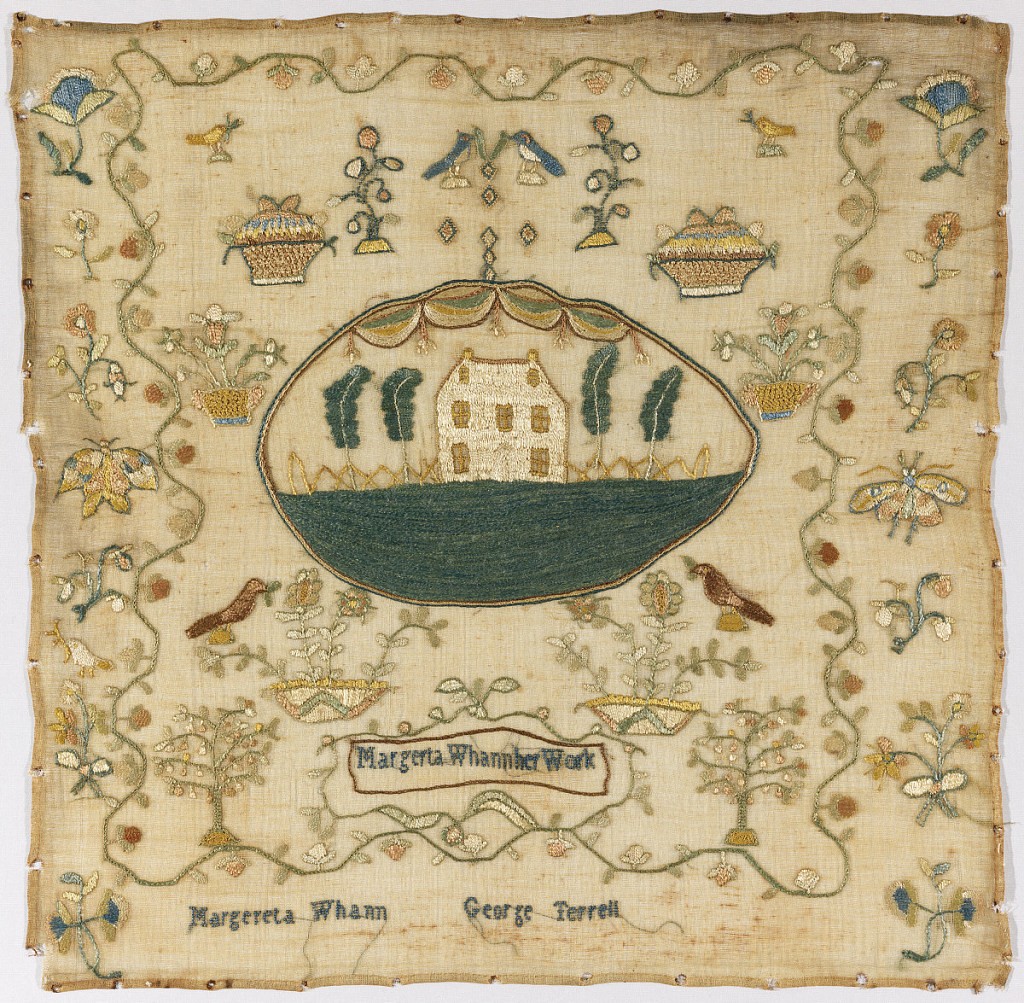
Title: Sampler
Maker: Margereta Whann, American
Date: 1800–1830
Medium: silk embroidery on linen foundation Technique: embroidered in satin, stem, chain and cross stitches on plain weave foundation
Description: In the center, an oval framing device with a bunting at the top contains a scene of a house flanked by trees on a large lawn. The oval is surrounded by motifs symmetrically arranged: baskets of flowers, pairs of birds, flowering trees, and butterflies, with a strawberry vine border on four sides. Outside the border, additional sprays of flowers appear. The inscription appears below the scene, and at the very bottom the names Margereta Whann and George Terrell are embroidered.